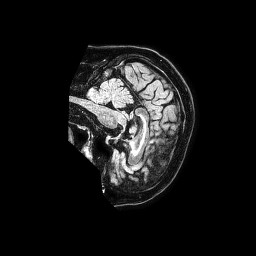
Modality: FLAIR
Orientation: sagittal
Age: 63
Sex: male
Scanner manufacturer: philips
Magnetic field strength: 1.5 T
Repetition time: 4.8 s
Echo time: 0.3 s